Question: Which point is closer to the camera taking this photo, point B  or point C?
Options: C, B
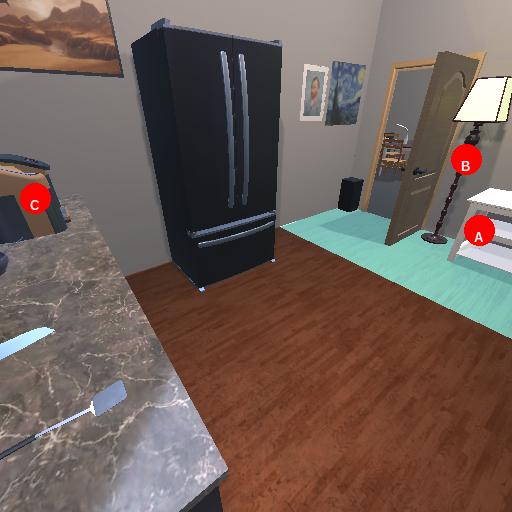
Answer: C